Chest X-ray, PA view. Patient: 70 years old, sex M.
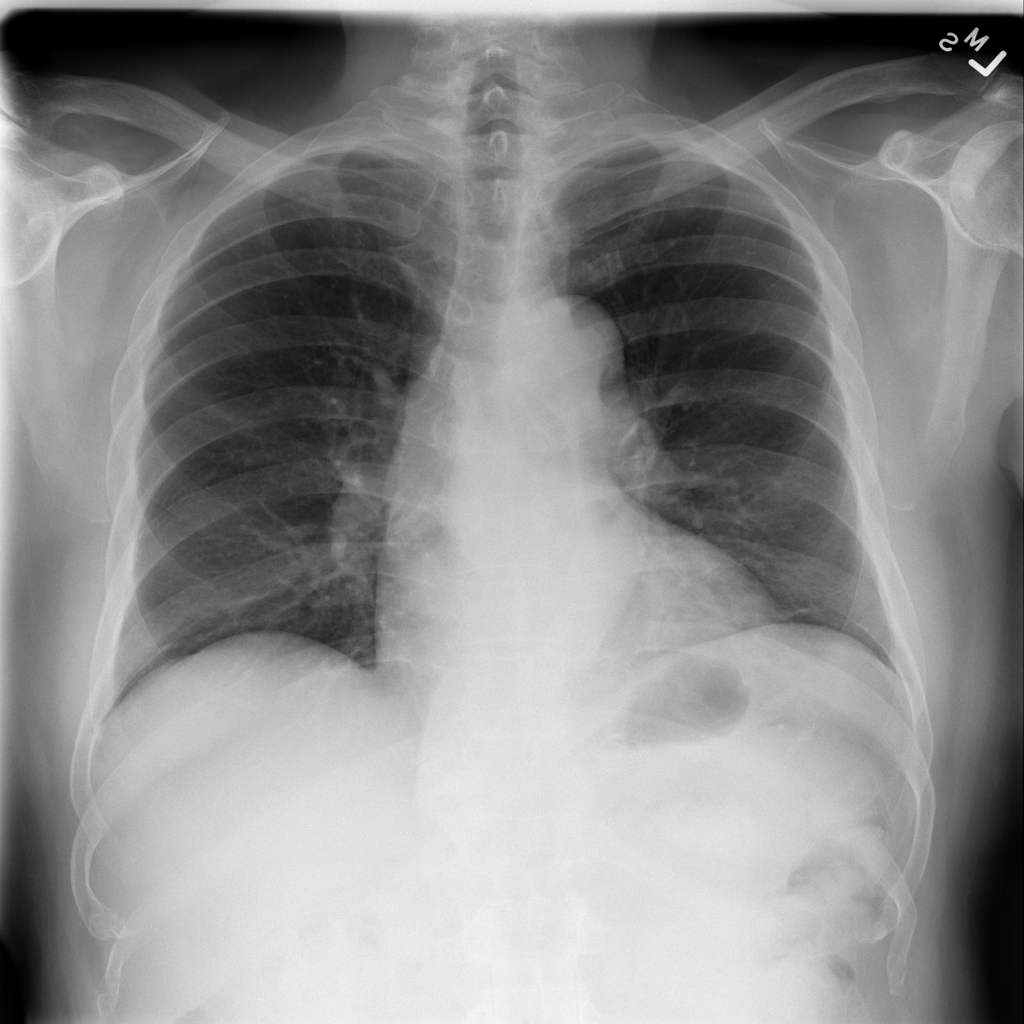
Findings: Atelectasis